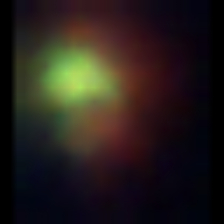
Taxon: NanoPlankton
Group: Other